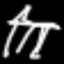
Label: chair